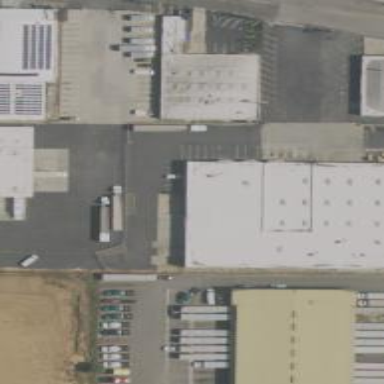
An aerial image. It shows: Warehouse building.